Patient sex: F
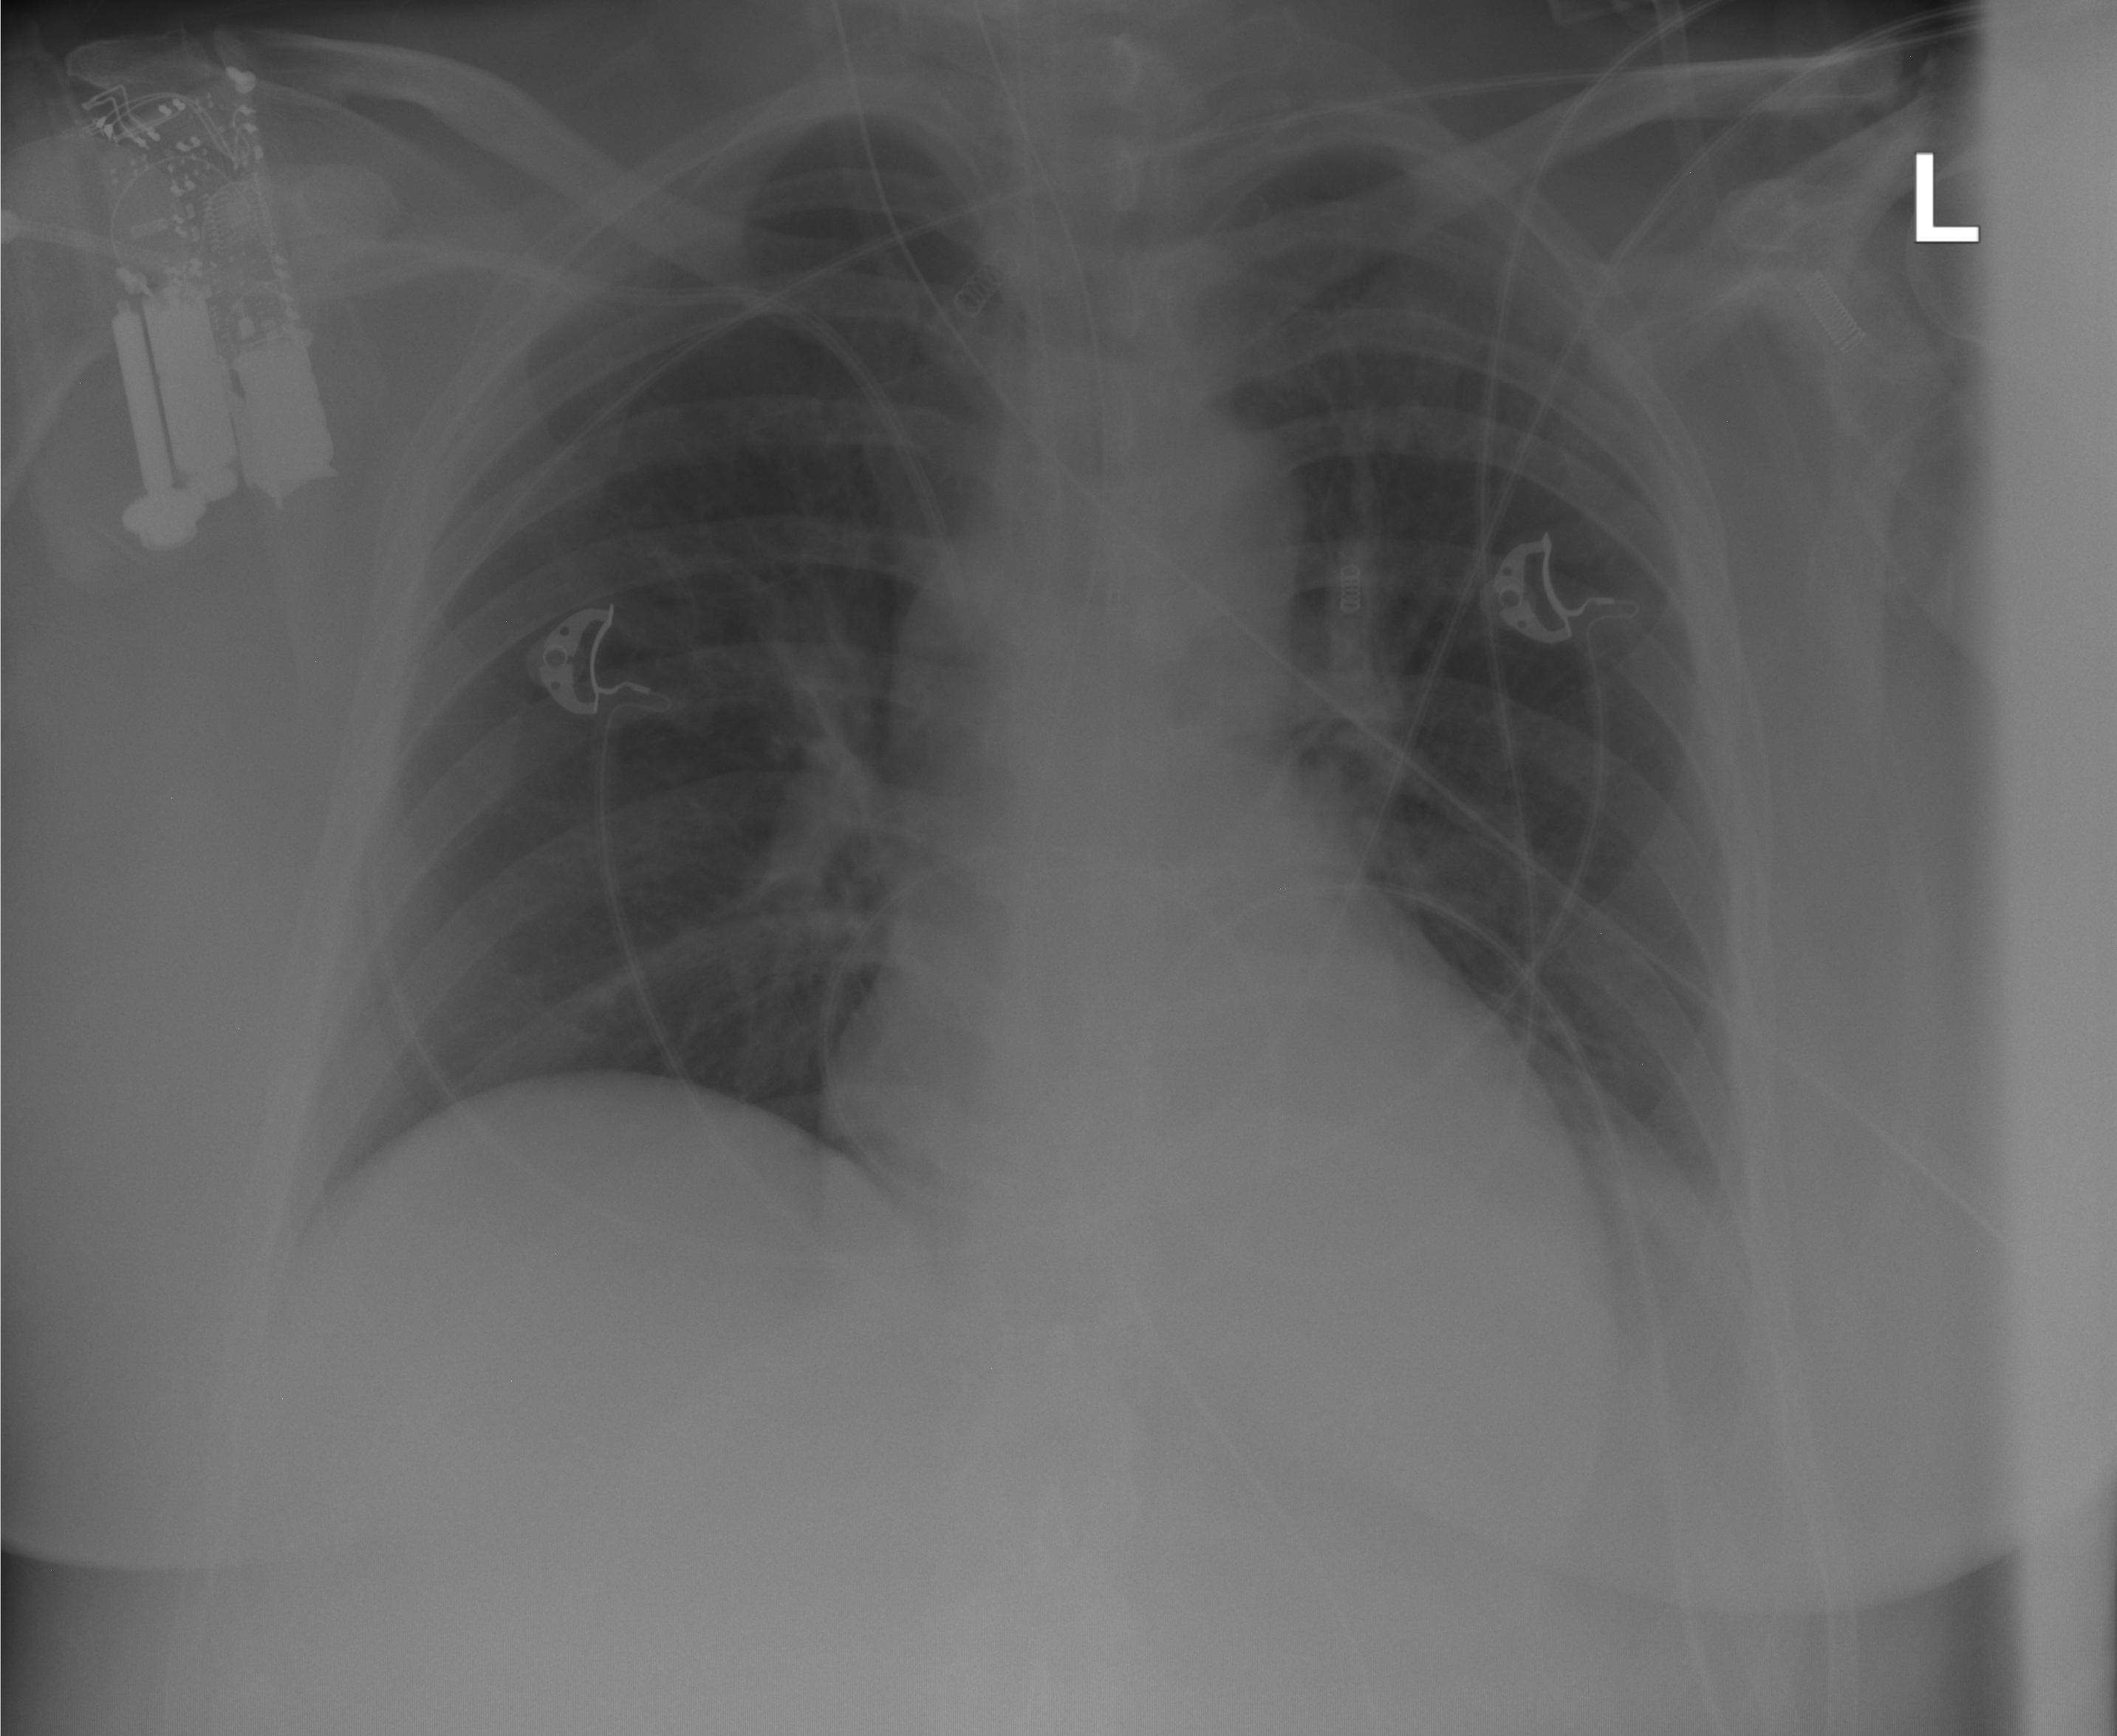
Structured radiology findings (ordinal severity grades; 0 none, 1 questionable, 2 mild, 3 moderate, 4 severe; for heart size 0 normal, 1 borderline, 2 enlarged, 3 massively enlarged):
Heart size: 0
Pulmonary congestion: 0
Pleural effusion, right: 0
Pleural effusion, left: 2
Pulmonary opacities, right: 0
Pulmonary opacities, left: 0
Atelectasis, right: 0
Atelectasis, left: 2